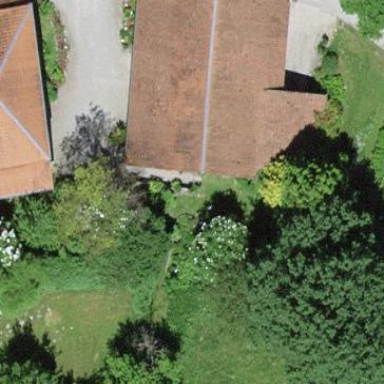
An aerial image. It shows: Rural barn.